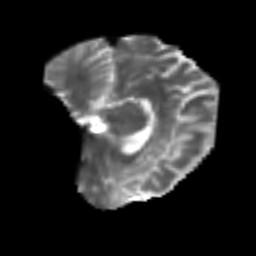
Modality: T2w
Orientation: sagittal
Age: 40
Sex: female
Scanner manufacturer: siemens
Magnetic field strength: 3 T
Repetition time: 4.999 s
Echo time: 0.07946 s